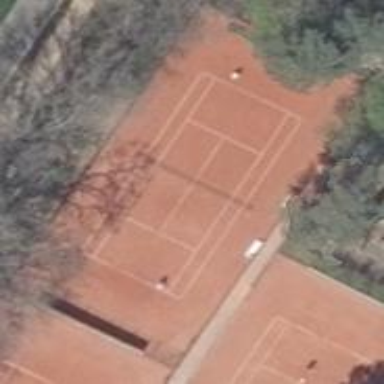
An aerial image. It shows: Clay tennis court on the leisure land pitch.